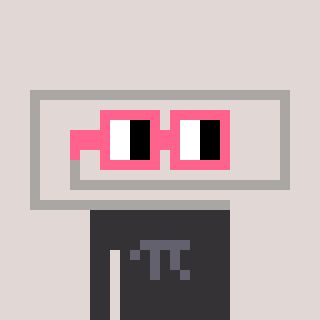
a pixel art character with square pink glasses, a paperclip-shaped head and a grayscale-colored body on a warm background